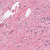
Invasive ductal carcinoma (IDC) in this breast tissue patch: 1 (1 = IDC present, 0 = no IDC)